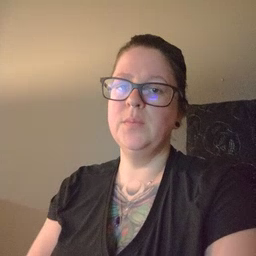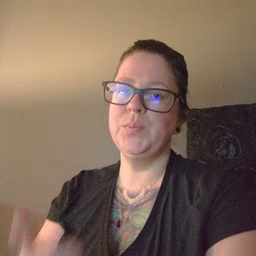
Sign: cute